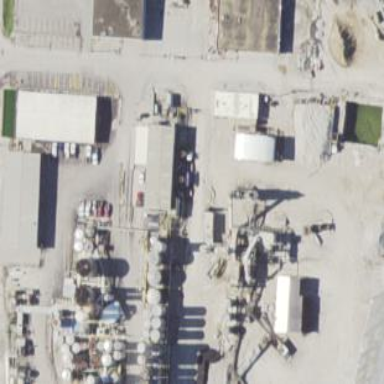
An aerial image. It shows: Industrial area featuring asphalt plant.